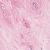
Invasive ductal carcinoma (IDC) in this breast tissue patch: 0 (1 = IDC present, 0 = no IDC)